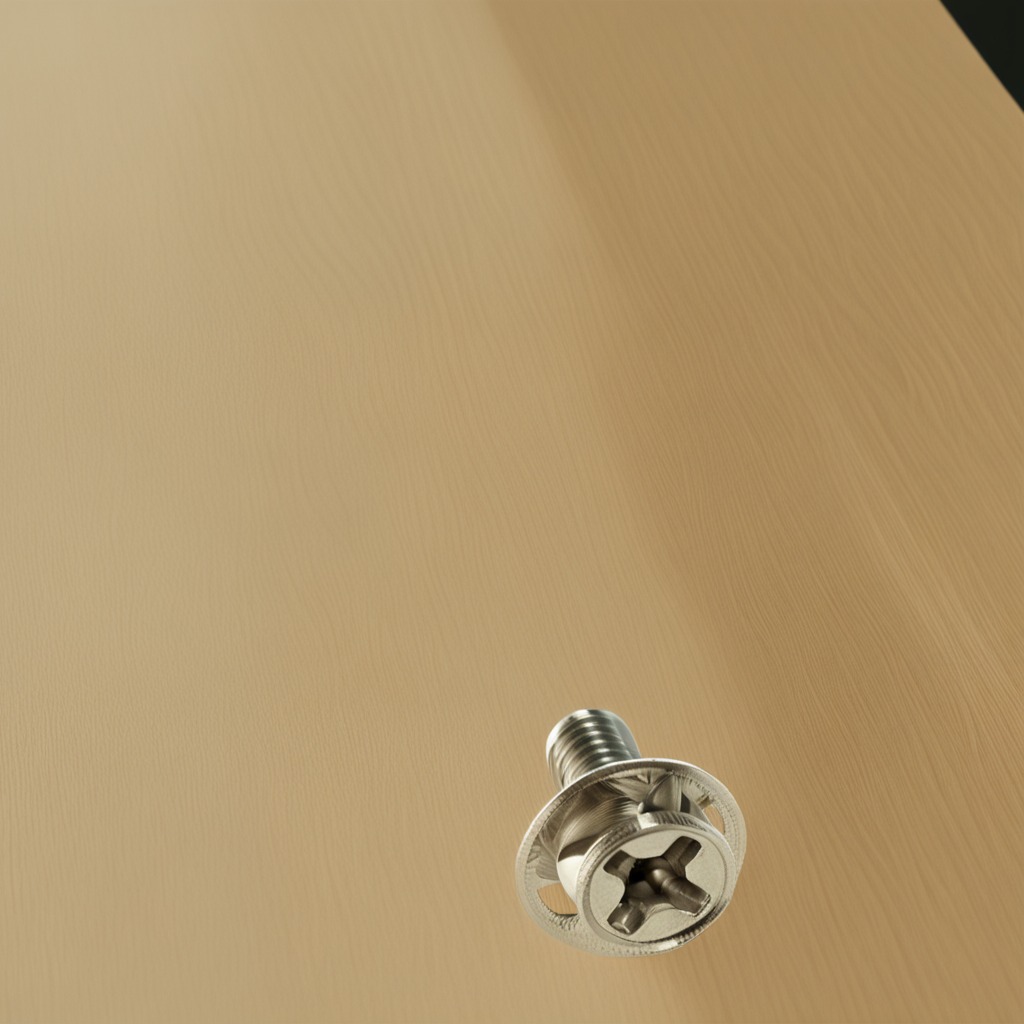
A metal screw is lying on the plywood surface in a paint workshop lit by afternoon window light.